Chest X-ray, AP view. Patient: 52 years old, sex F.
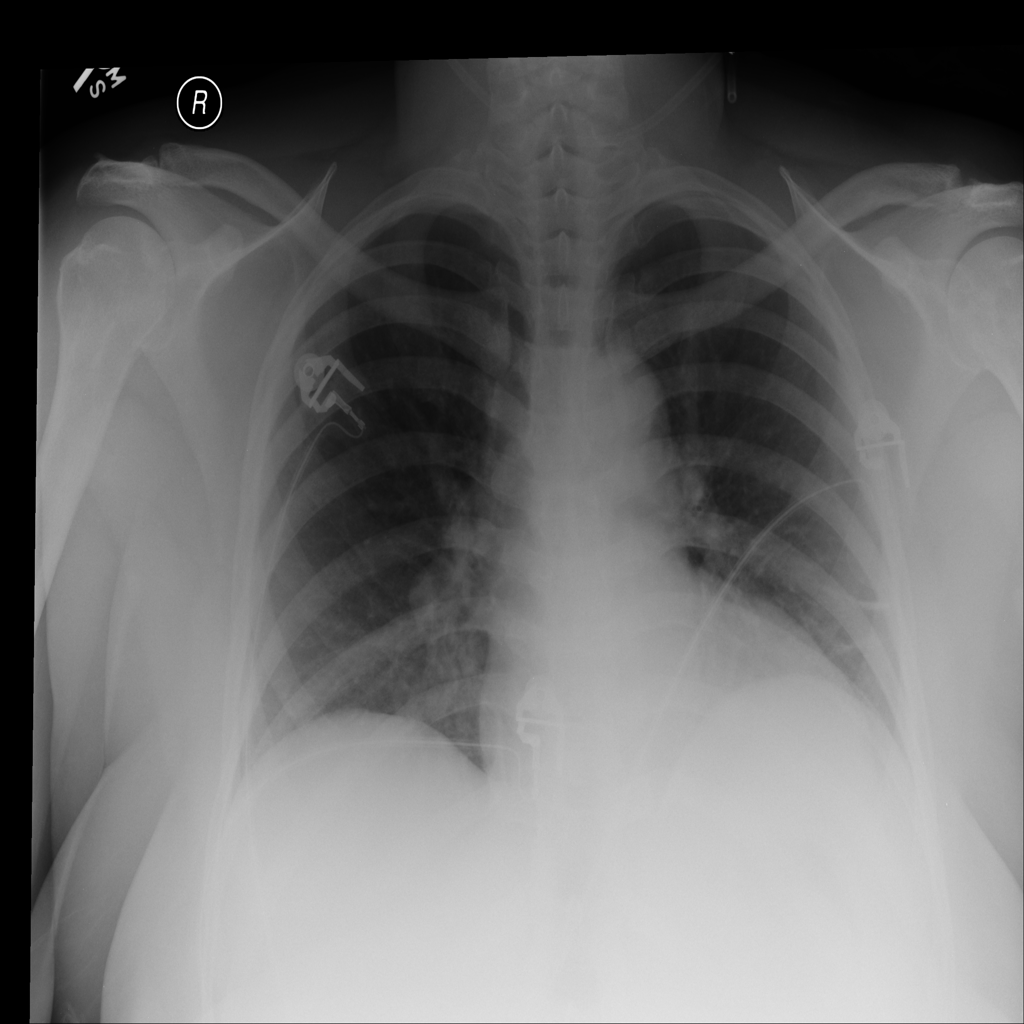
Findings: Atelectasis, Cardiomegaly